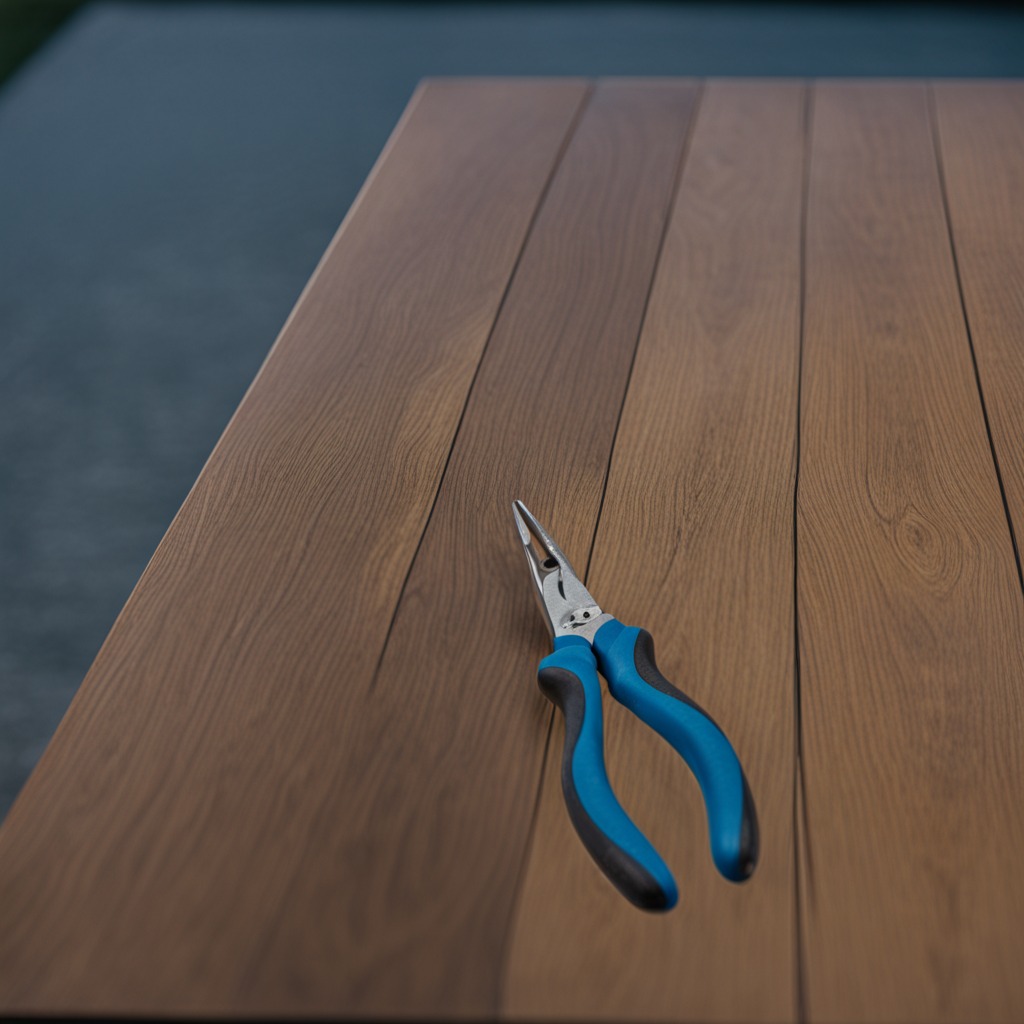
A plier is lying on the table.